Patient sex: F
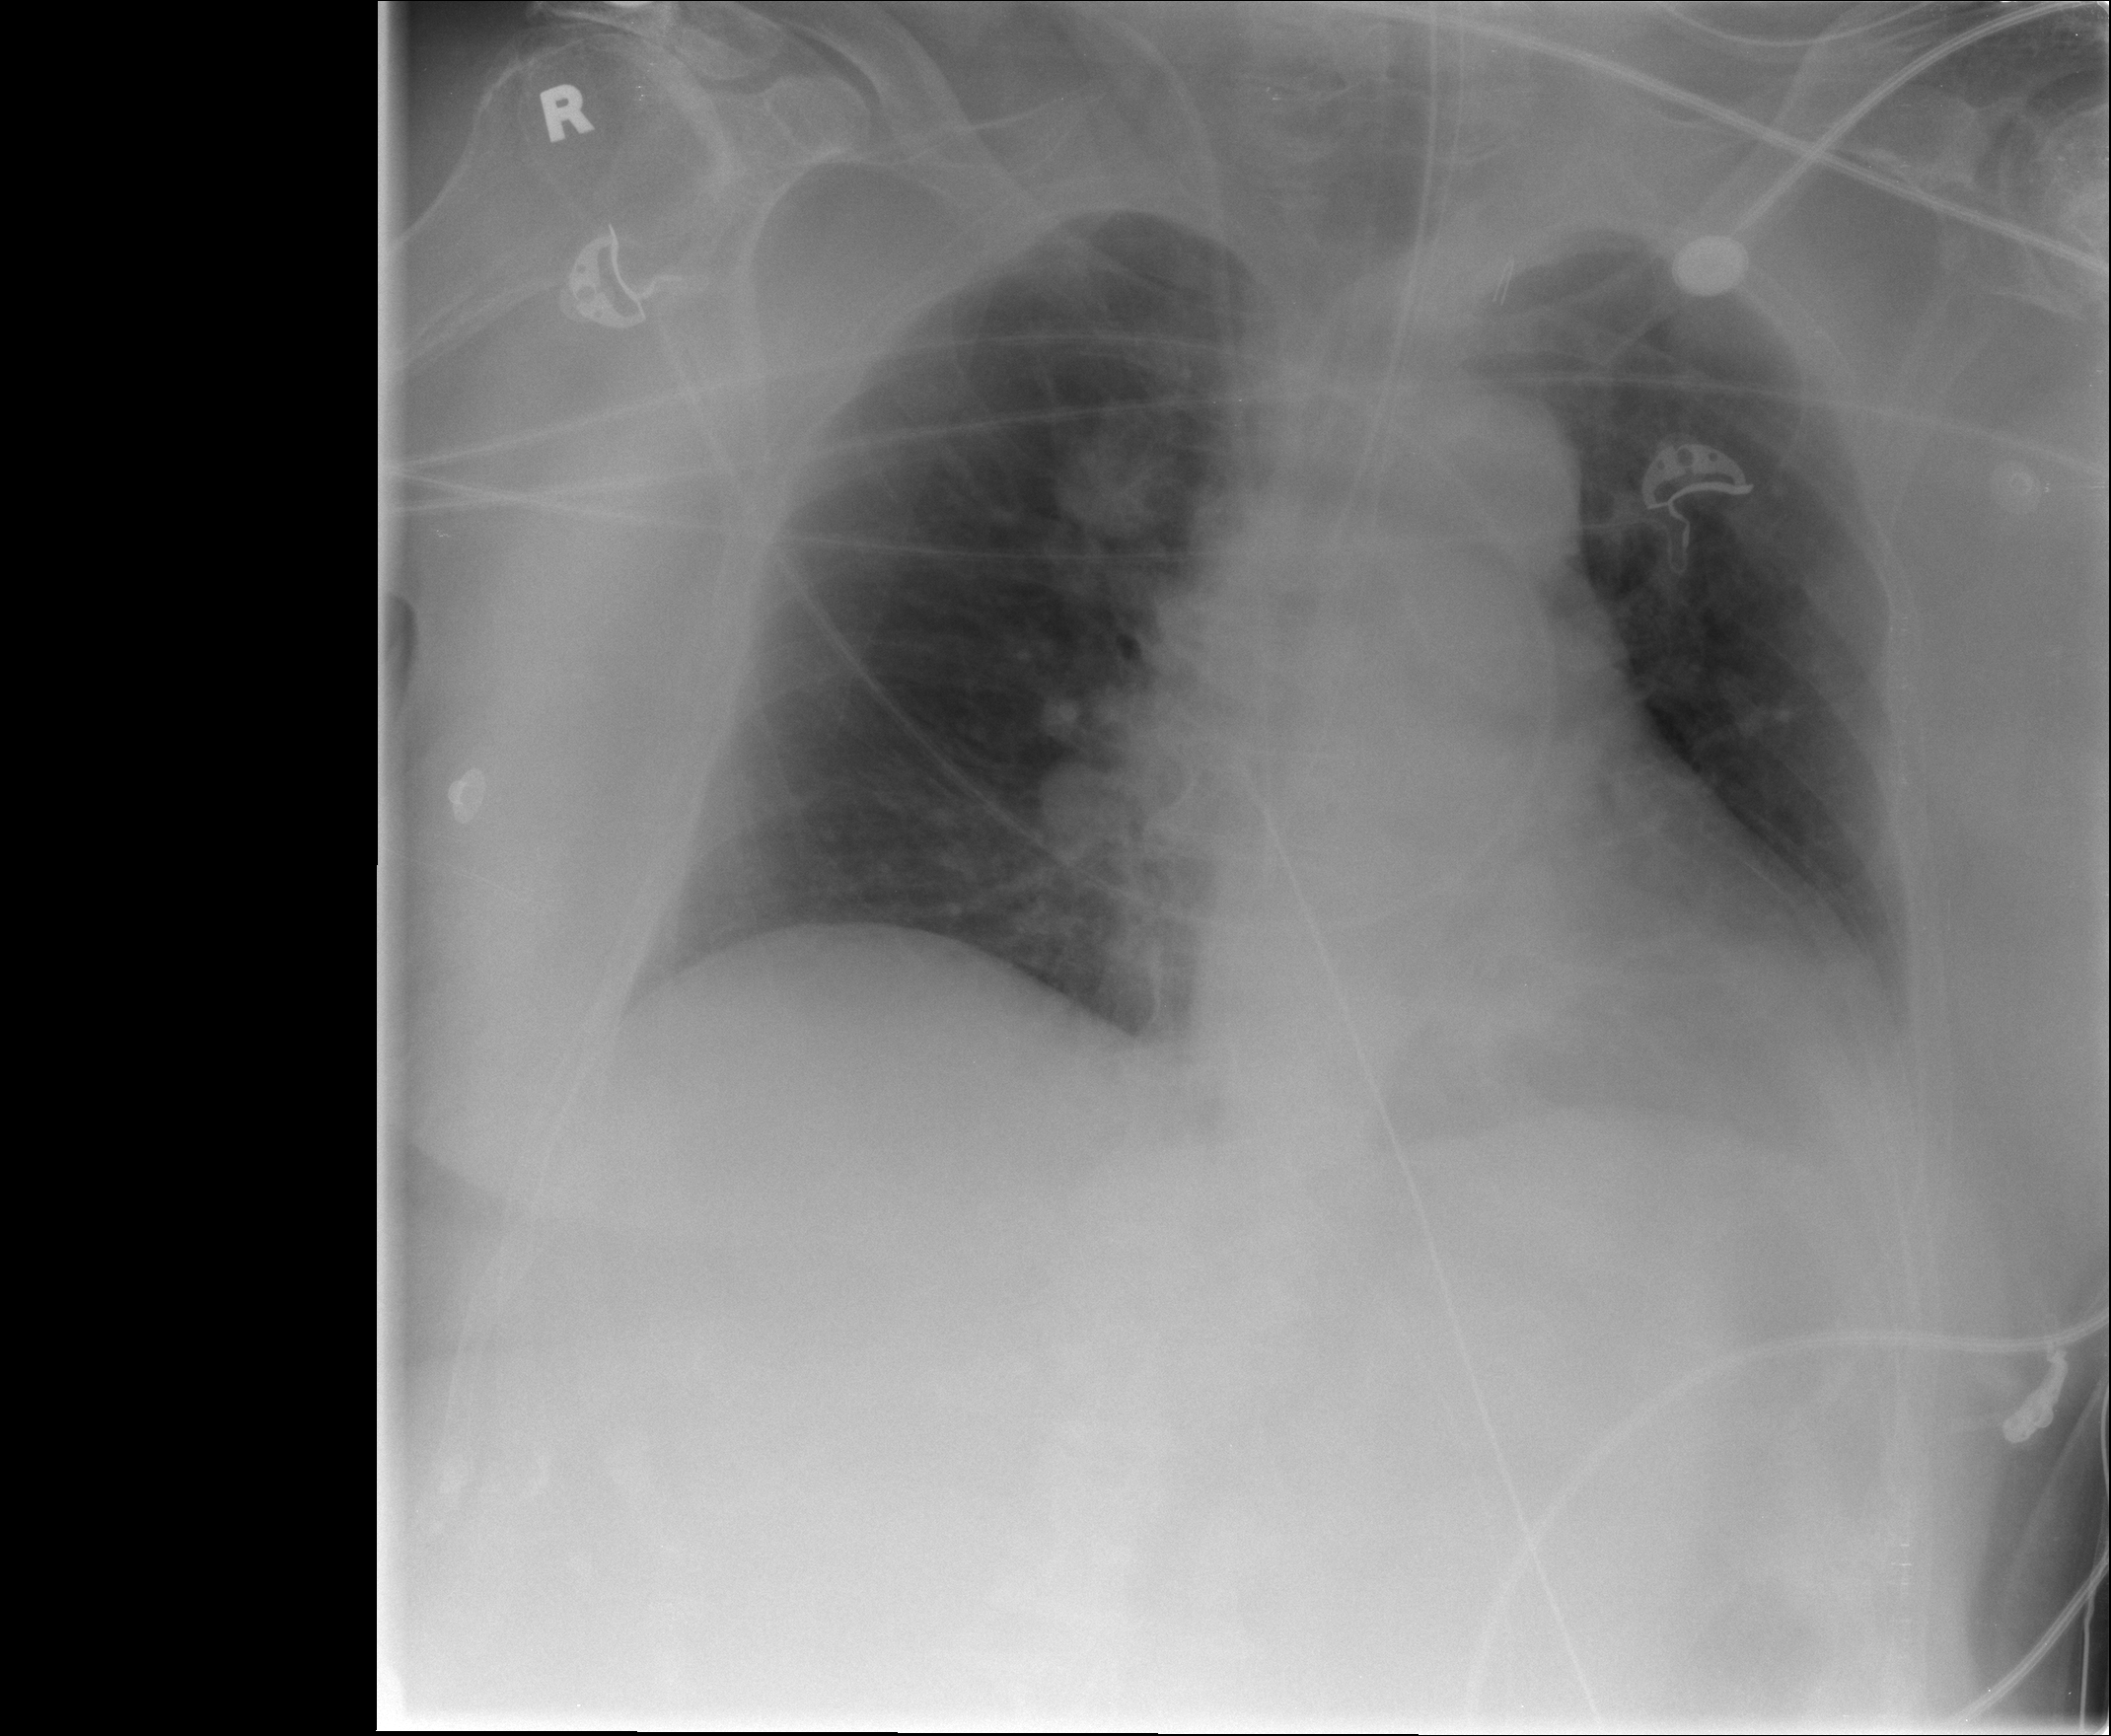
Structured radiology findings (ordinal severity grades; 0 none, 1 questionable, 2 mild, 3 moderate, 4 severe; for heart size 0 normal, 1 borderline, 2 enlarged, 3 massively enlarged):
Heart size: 1
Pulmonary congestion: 0
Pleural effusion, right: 0
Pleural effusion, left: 1
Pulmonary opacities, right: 0
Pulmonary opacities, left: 0
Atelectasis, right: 0
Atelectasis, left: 1